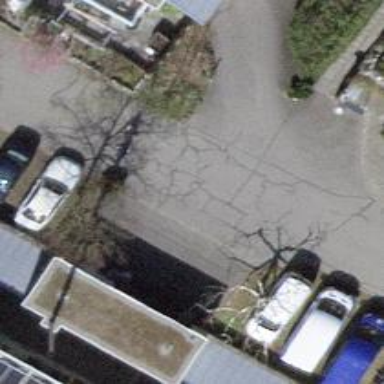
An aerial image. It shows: Road with steps.